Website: lowes
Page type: delivery-shipping
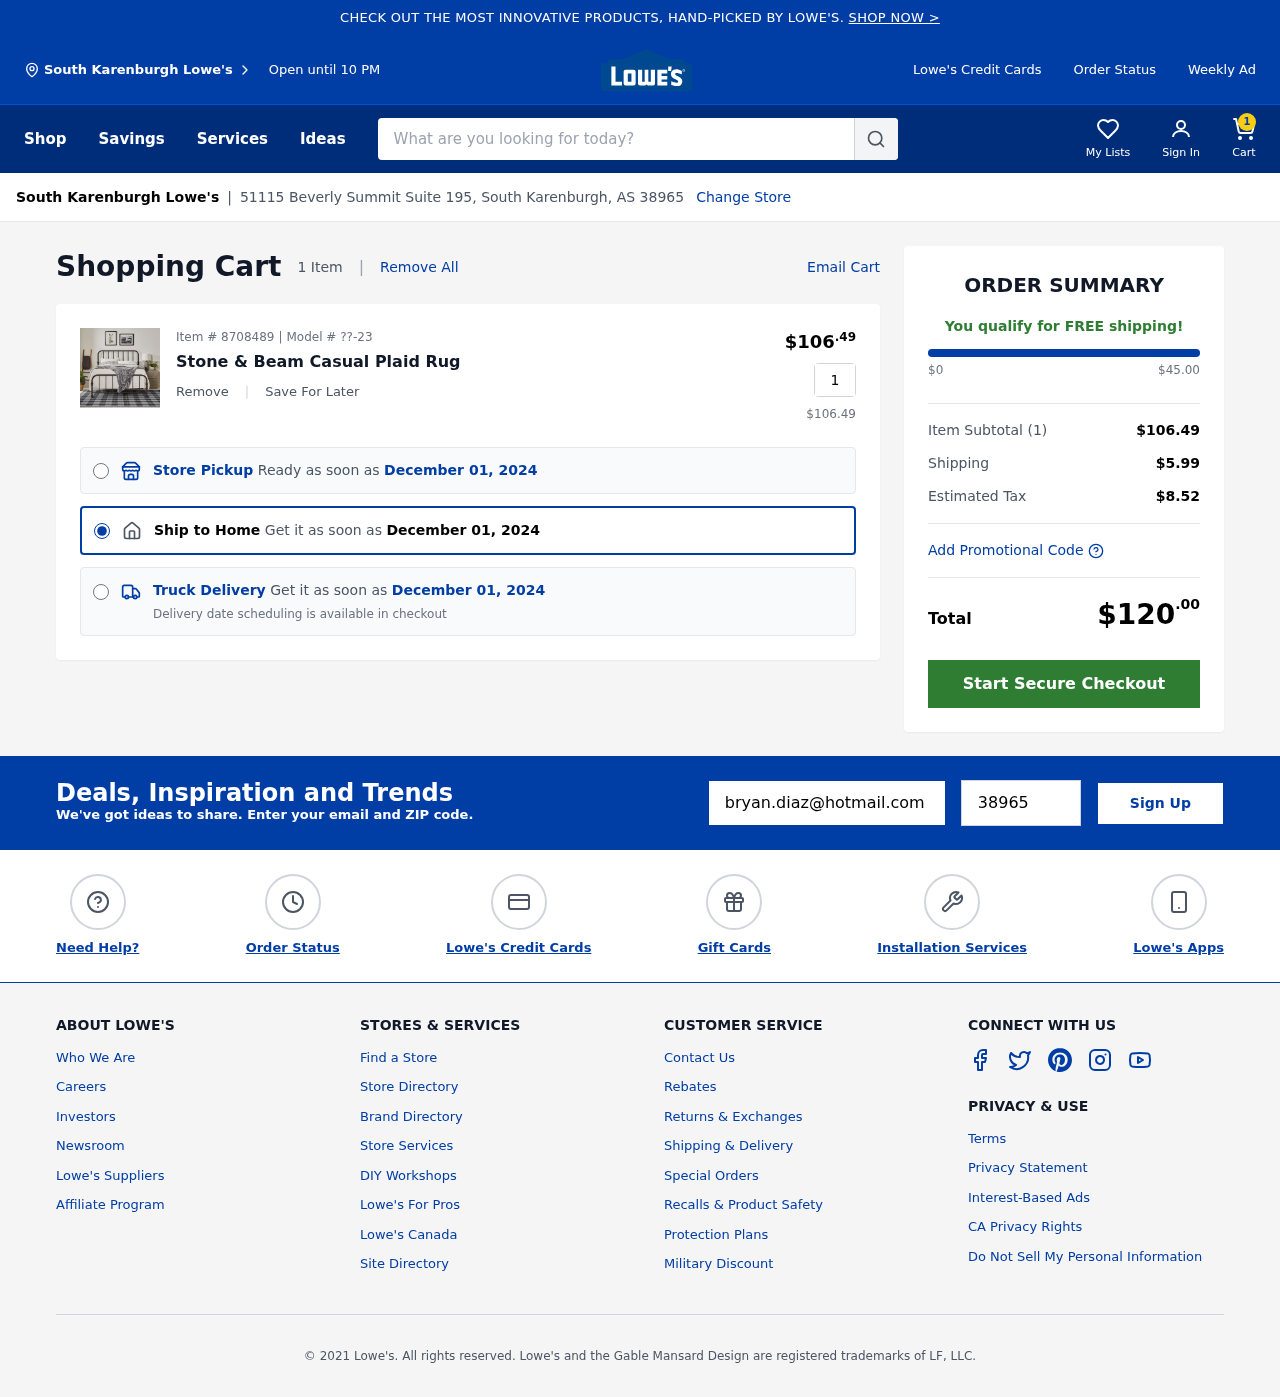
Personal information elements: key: PII_CITY
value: South Karenburgh
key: PII_EMAIL
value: bryan.diaz@hotmail.com
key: PII_POSTCODE
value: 38965
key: PII_STREET
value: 51115 Beverly Summit Suite 195
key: PII_CITY2
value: South Karenburgh
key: PII_CITY_STATE_ZIP
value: South Karenburgh, AS 38965
Product elements: key: PRODUCT1_NAME
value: Stone & Beam Casual Plaid Rug
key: PRODUCT1_PRICE
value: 106.49
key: PRODUCT1_QUANTITY
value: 1
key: PRODUCT1_MODEL
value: ??-23
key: PRODUCT1_PRICE2
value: $106.49
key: PRODUCT1_ITEM_NUMBER
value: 8708489
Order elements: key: ORDER_NUM_ITEMS
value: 1
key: ORDER_DELIVERY_DATE
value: December 01, 2024
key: ORDER_DELIVERY_DATE2
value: December 01, 2024
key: ORDER_DELIVERY_DATE3
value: December 01, 2024
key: ORDER_SUBTOTAL
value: $106.49
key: ORDER_SHIPPING_COST
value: $5.99
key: ORDER_TAX
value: $8.52
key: ORDER_TOTAL
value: $120.00
Search elements: key: HEADER_SEARCH
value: What are you looking for today?